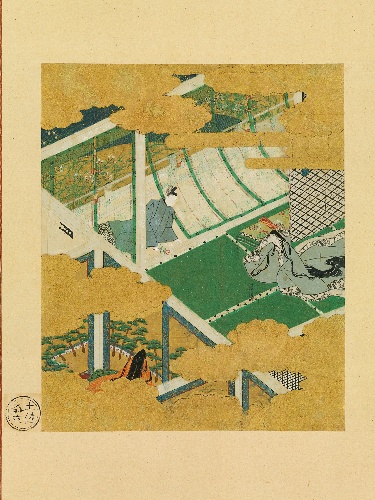
Title: 土佐光吉筆　源氏物語図色紙　「藤袴」|“Mistflowers”
Artist: Tosa Mitsuyoshi
Artist bio: Japanese, 1539–1613
Date: late 16th–early 17th century
Object type: Hanging scroll
Classification: Paintings
Medium: Album leaf mounted as a hanging
 scroll; ink, color and gold on paper
Culture: Japan
Period: Momoyama period (1573–1615)
Dimensions: Image: 10 1/8 × 8 3/8 in. (25.7 × 21.2 cm)
Overall with mounting: 54 5/8 × 15 1/4 in. (138.7 × 38.7 cm)
Overall with knobs: 54 5/8 × 17 3/16 in. (138.7 × 43.6 cm)
Department: Asian Art
Credit line: Mary Griggs Burke Collection, Gift of the Mary and Jackson Burke Foundation, 2015
Accession year: 2015
Repository: Metropolitan Museum of Art, New York, NY
Tags: Women|Men